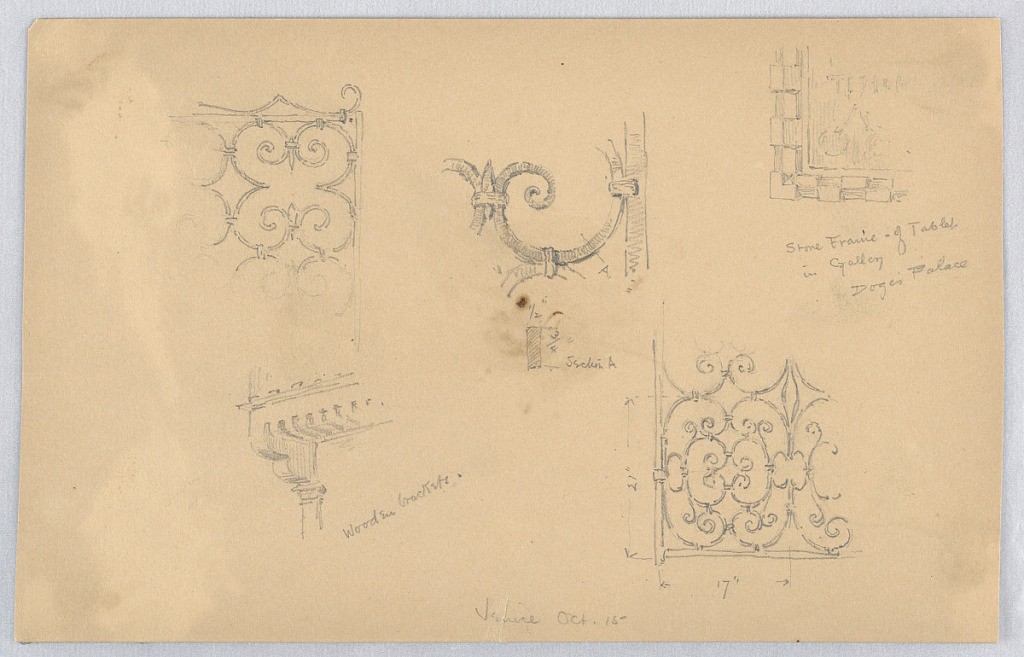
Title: Architectural Details of Stone and Ironwork in Venice
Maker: Arnold William Brunner, American, 1857–1925
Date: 1885
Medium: Graphite on brown paper
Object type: Drawing
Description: Wooden brackets, grillework, and detail of stone frame of tablet.